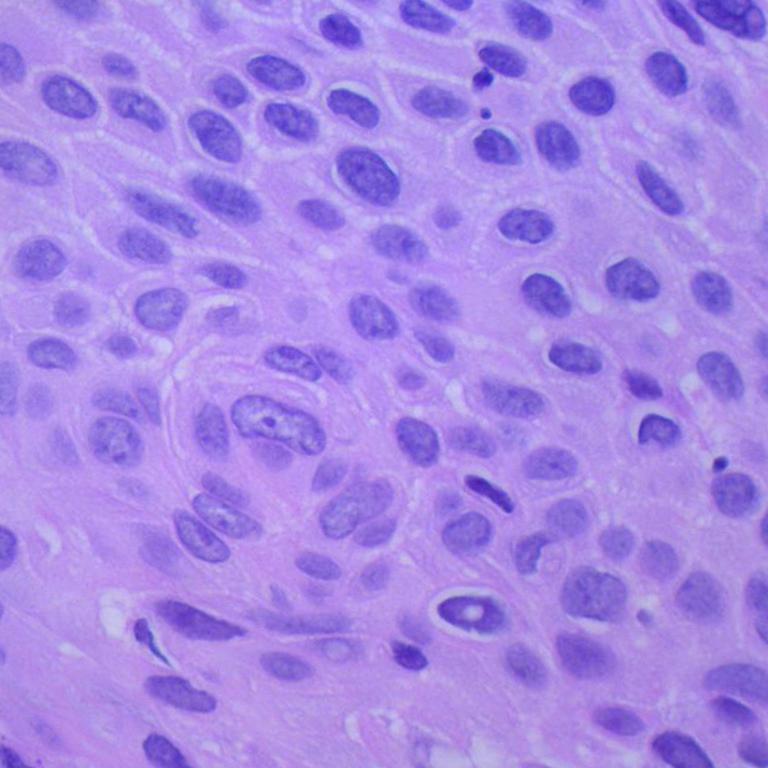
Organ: lung
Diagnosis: squamous carcinomas